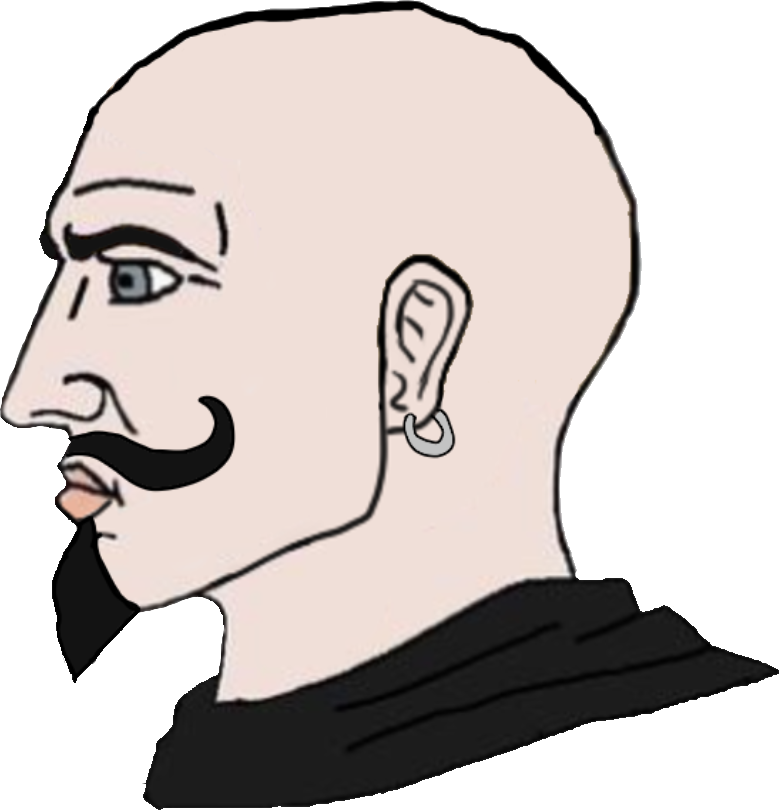
Label: 4_Yes_Chad